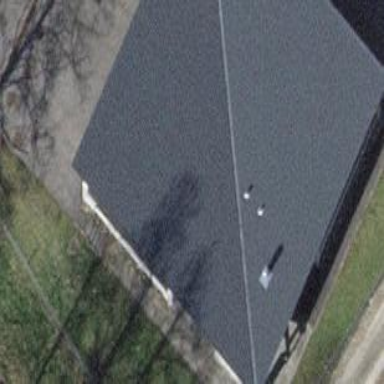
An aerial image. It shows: View of roof of building.